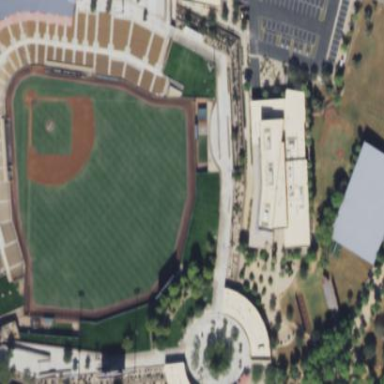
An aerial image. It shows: Baseball stadium building.